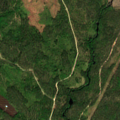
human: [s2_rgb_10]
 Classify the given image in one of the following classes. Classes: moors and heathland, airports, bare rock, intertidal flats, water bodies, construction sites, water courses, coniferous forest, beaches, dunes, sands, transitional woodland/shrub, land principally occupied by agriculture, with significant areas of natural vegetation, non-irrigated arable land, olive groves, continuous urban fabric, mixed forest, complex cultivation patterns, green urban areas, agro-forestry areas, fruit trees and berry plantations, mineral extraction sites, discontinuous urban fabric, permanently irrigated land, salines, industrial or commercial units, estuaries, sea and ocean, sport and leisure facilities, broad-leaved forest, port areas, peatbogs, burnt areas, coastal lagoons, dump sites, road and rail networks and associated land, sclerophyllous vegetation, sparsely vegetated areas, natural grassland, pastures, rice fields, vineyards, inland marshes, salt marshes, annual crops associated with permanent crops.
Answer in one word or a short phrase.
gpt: coniferous forest, transitional woodland/shrub